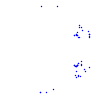
Particle: proton